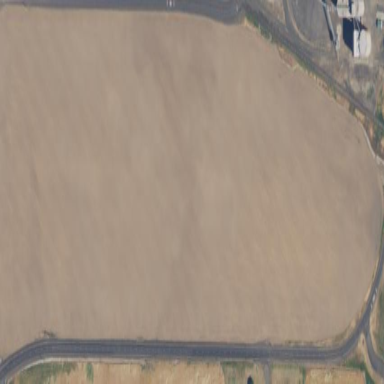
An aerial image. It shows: Farmland where wheat is grown.